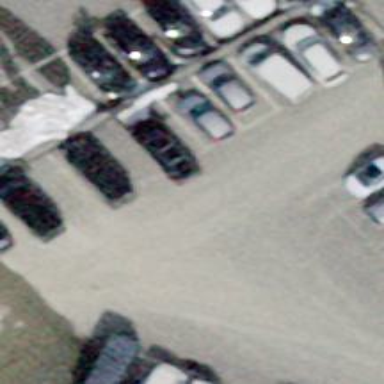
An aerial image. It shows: Asphalt parking aisle road.